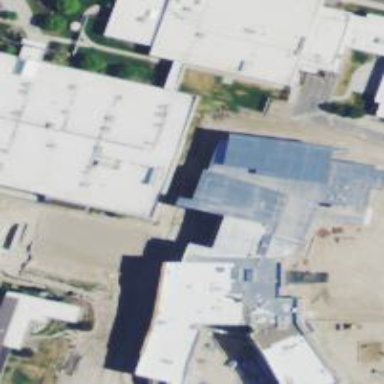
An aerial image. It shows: Hospital building.